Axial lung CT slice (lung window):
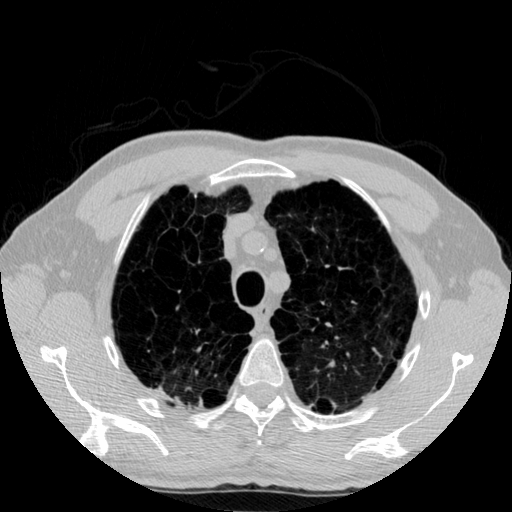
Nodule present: no